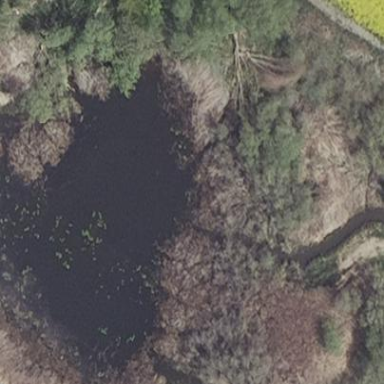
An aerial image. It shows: Serene pond surrounded by nature.